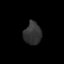
Tissue: lung
Cell type: Epithelial cells
Senescence score: 0.2121
Nuclear area (px): 385
Mean DAPI intensity: 49.896